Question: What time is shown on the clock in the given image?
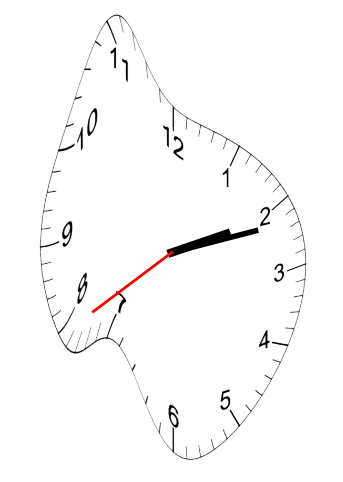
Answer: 02:11:39